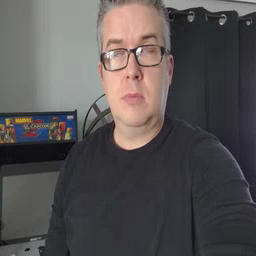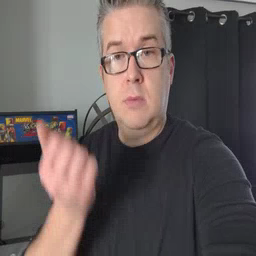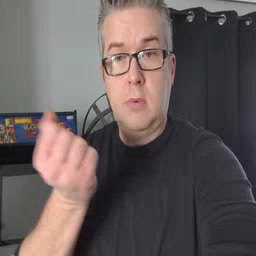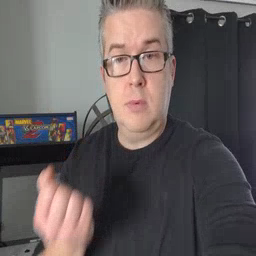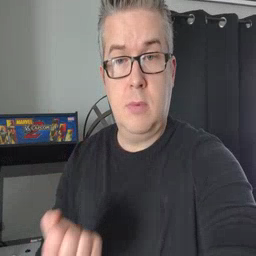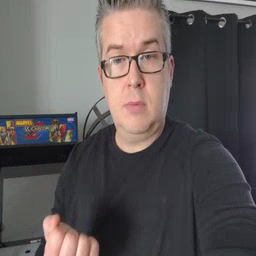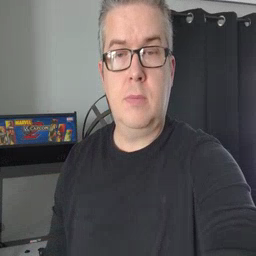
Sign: drawer